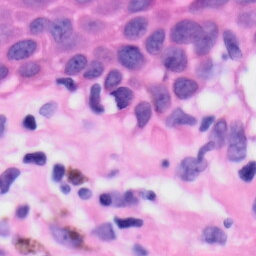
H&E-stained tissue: Skin